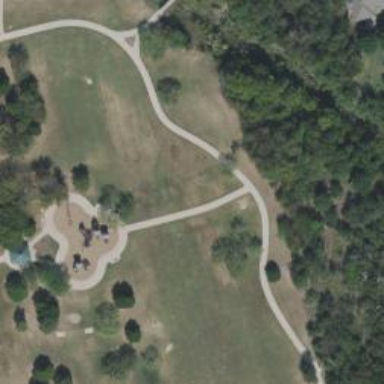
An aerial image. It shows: Disc golf hole as part of disc golf sport activity.